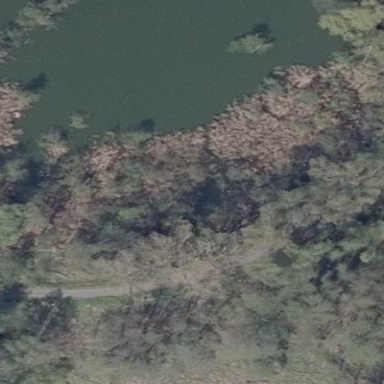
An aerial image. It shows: Swampy wetland area.